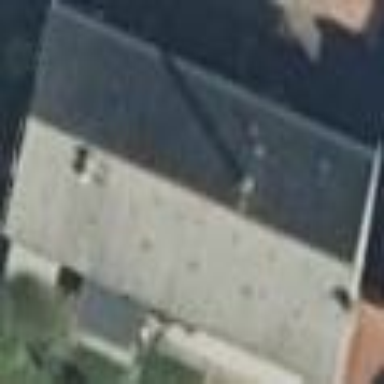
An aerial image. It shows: Detached building with gabled roof made of gray roof tiles oriented along its structure.